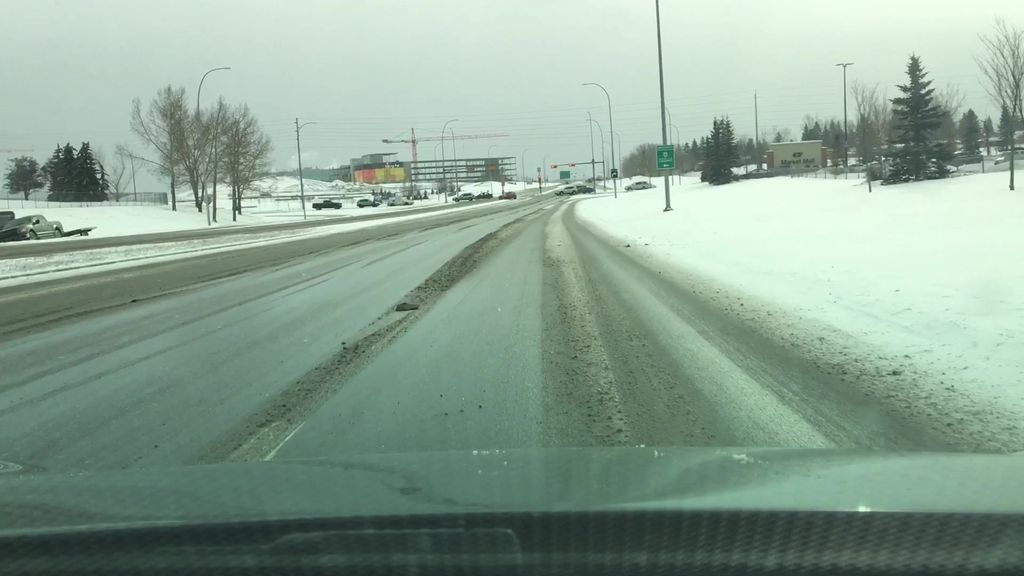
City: calgary